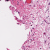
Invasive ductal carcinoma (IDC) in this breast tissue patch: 0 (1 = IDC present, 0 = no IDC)